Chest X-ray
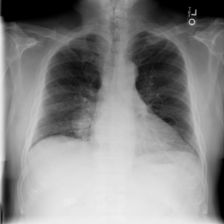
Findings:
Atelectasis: positive
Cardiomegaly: negative
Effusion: negative
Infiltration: positive
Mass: positive
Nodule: negative
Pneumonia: negative
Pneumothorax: negative
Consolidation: negative
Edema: negative
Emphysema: negative
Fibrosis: negative
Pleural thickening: negative
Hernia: negative